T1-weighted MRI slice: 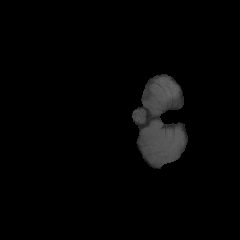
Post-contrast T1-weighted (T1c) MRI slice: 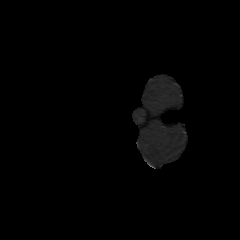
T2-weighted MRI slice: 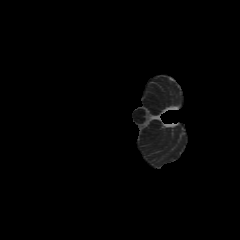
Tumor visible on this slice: no